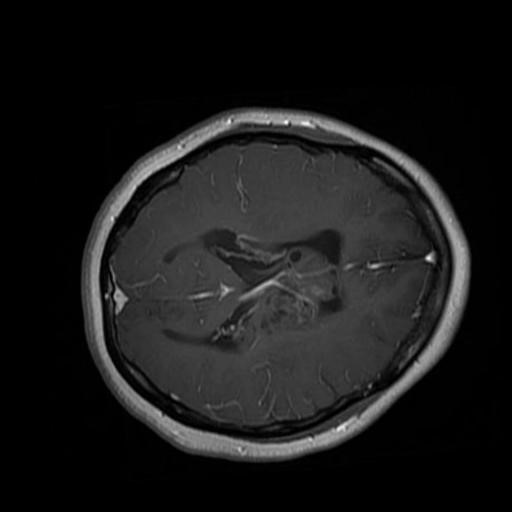
Label: brain_glioma